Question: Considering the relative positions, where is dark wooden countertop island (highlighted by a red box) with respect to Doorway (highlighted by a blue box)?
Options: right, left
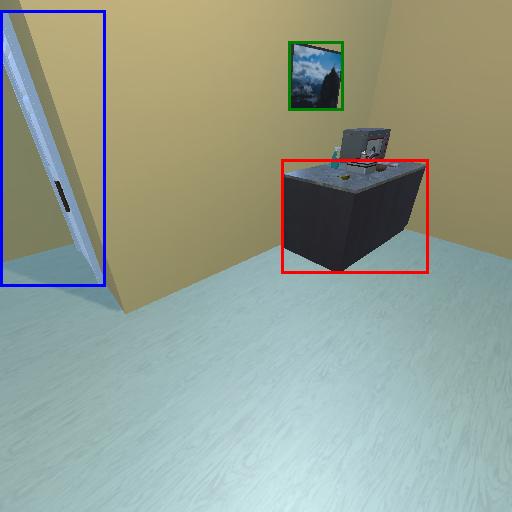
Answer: right